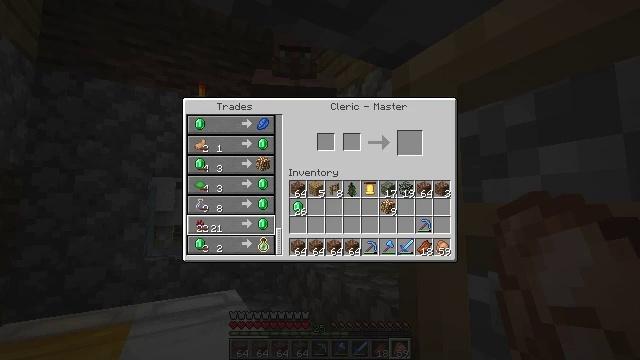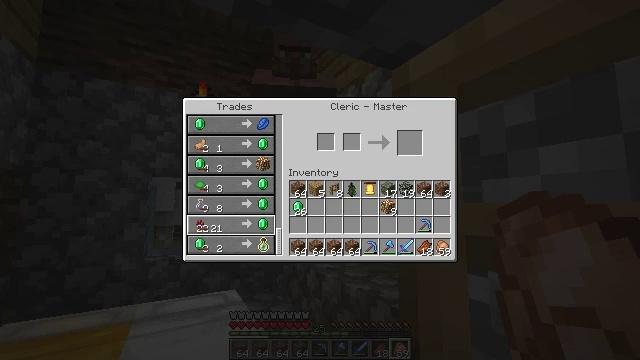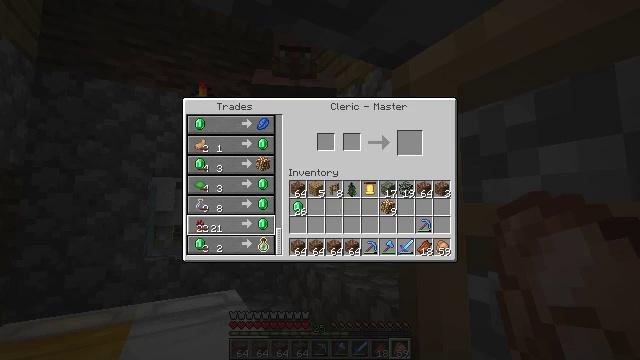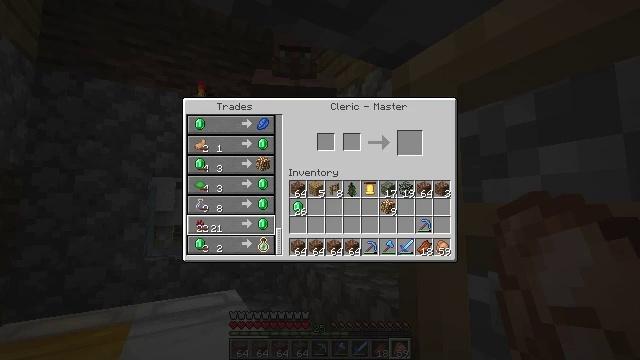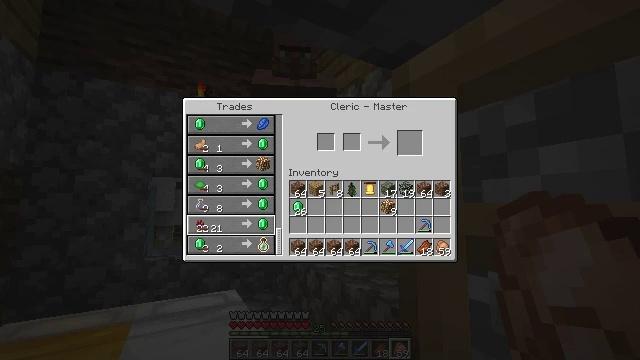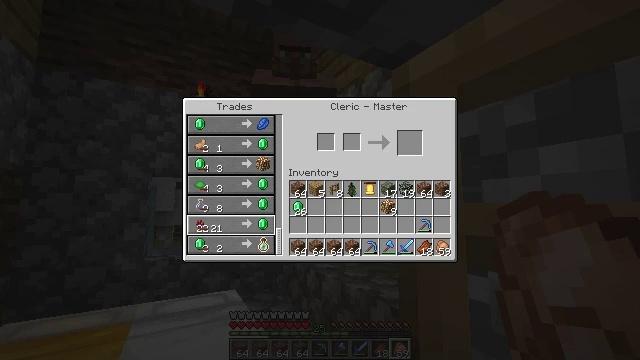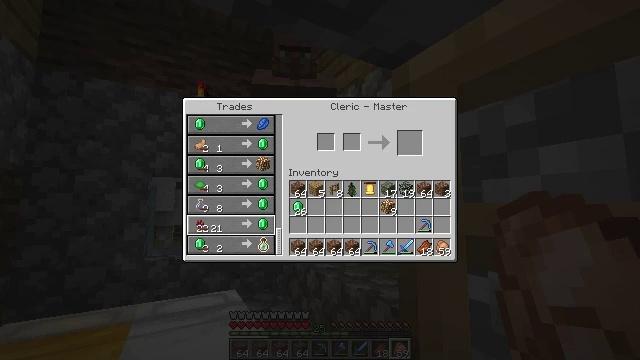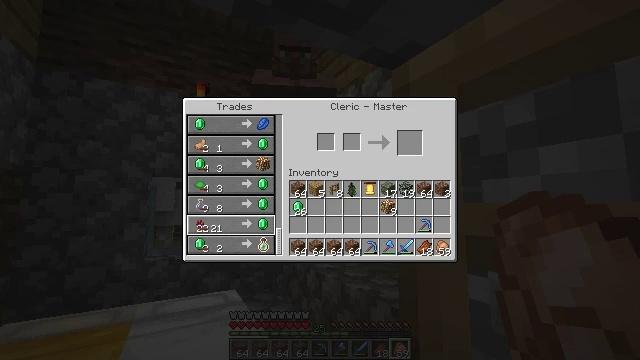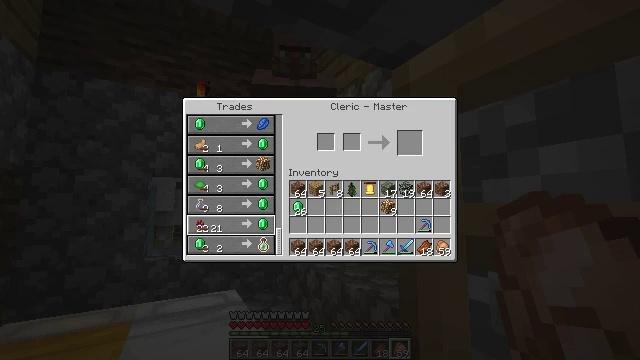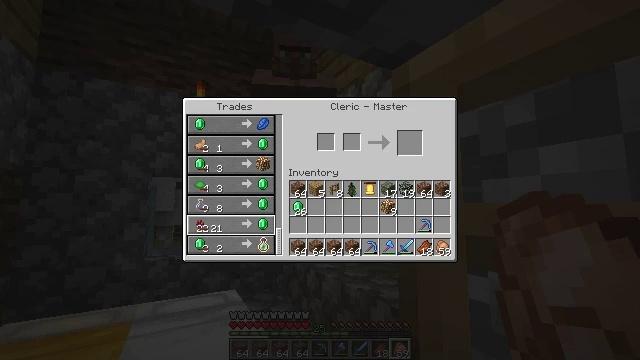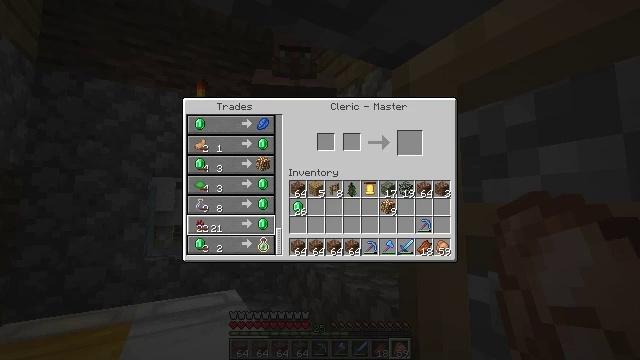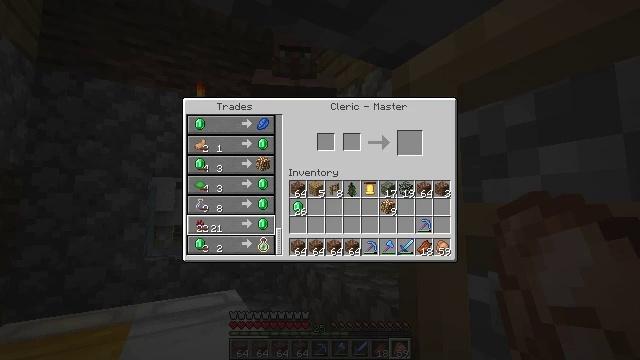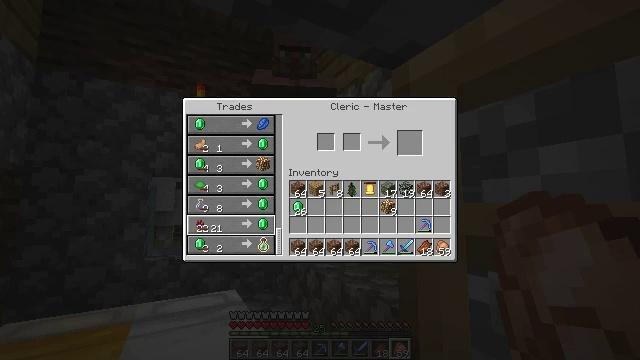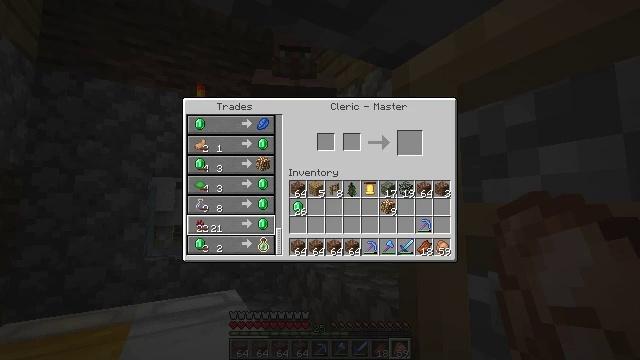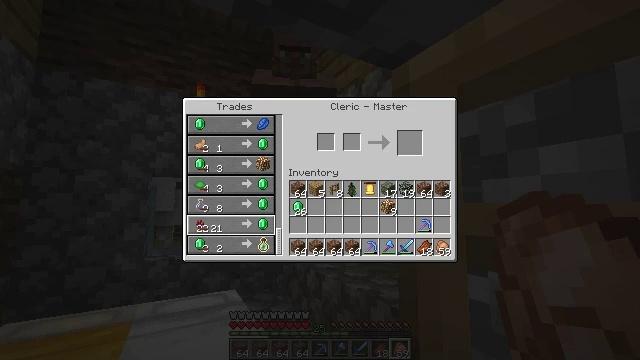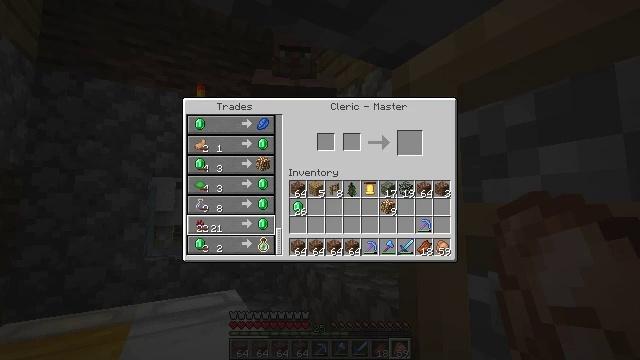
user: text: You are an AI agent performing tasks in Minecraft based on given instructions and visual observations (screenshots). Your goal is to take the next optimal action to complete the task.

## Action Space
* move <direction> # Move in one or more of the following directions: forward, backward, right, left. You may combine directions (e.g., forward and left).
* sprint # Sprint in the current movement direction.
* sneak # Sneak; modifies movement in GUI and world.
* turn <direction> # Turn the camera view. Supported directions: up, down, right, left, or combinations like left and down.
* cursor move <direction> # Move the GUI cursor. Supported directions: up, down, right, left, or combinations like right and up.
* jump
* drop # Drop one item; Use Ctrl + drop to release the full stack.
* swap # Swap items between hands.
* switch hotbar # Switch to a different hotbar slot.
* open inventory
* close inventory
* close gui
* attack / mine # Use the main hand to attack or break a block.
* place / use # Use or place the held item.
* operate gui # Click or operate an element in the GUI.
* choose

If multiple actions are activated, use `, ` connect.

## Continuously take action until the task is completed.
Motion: motion action
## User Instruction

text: Open the crafting grid to make a glowstone.
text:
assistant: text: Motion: no_op
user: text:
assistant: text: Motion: no_op
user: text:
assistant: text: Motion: no_op
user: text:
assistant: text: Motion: no_op
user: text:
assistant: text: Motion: no_op
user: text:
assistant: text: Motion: no_op
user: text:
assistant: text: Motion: no_op
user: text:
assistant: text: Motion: no_op
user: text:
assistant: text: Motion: no_op
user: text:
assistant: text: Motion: no_op
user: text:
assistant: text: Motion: no_op
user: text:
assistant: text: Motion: no_op
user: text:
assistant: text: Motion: no_op
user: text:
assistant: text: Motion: no_op
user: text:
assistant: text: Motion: no_op
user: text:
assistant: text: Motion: no_op
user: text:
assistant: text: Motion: no_op
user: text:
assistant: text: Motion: no_op
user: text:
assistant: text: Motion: no_op
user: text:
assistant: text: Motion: no_op
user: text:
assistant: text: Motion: no_op
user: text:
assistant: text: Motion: no_op
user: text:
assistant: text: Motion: no_op
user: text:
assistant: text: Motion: no_op
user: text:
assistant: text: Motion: no_op
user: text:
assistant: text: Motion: no_op
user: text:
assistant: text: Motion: no_op
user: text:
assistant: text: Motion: no_op
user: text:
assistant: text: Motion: no_op
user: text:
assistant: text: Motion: no_op